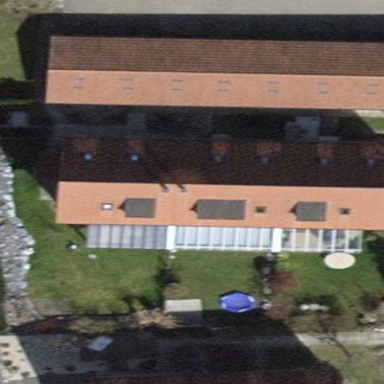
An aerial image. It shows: Terrace building with gabled roof.